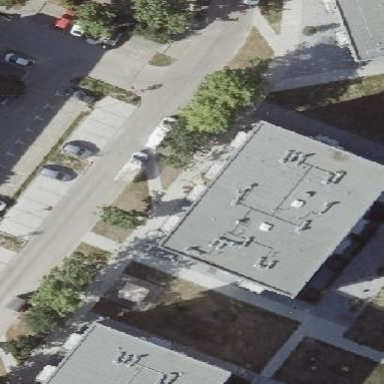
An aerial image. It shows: Building with apartments and flat roof.